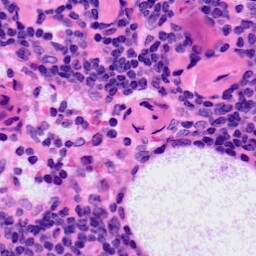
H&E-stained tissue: LymphNode